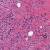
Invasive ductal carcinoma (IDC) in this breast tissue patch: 0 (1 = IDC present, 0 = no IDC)